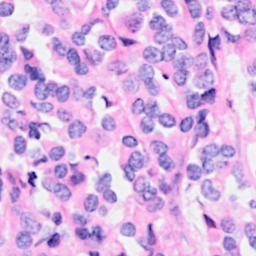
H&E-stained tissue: Breast